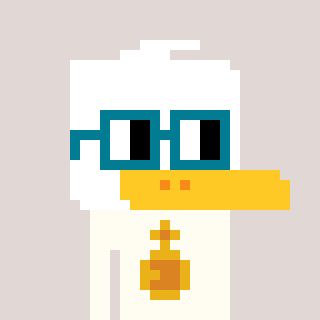
a pixel art character with square dark green glasses, a duck-shaped head and a grayscale-colored body on a warm background